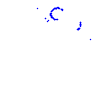
Particle: proton